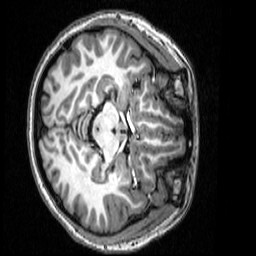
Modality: T1w
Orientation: axial
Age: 22
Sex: female
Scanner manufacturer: siemens
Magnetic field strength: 3 T
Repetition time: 2.53 s
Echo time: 0.00339 s